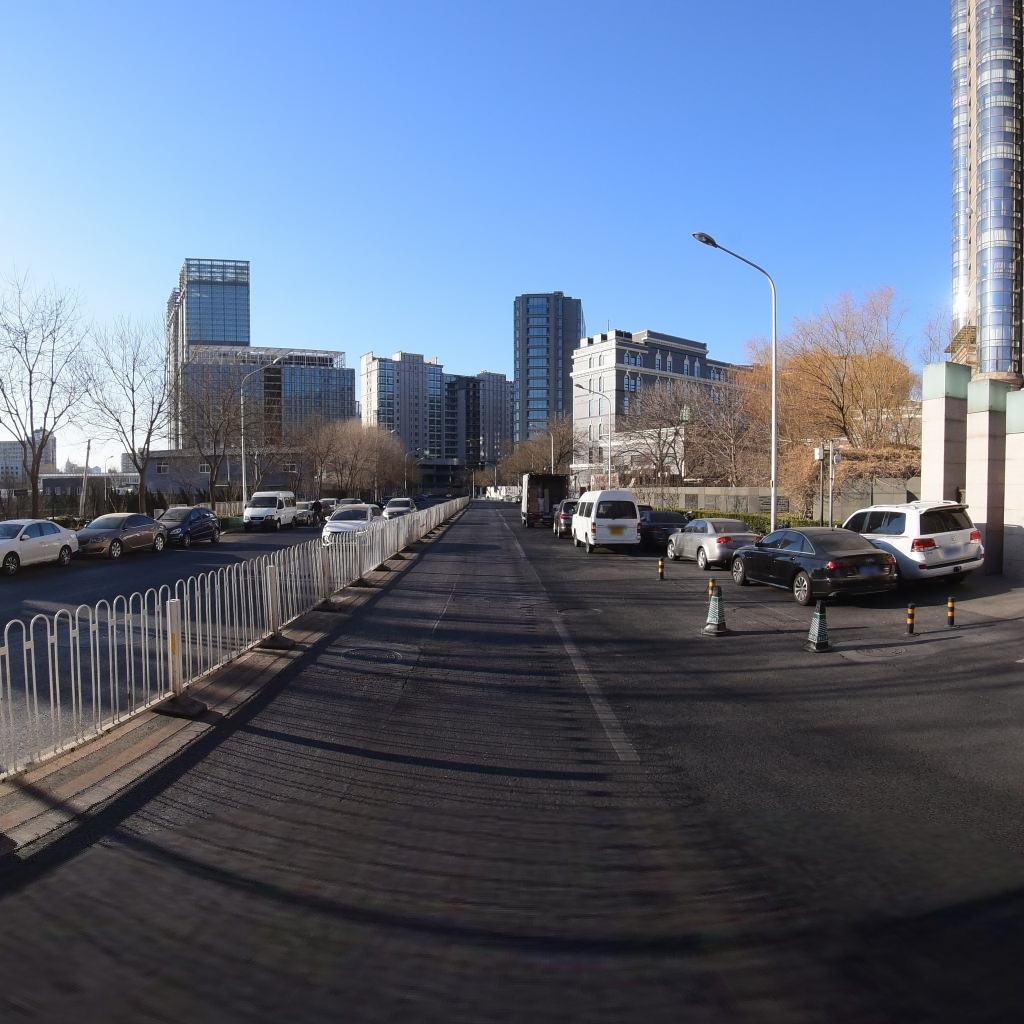
Region: Dongcheng
Road damage annotations: longitudinal crack, manhole cover, manhole cover, manhole cover, manhole cover